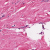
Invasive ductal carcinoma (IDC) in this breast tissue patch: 0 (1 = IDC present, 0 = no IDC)